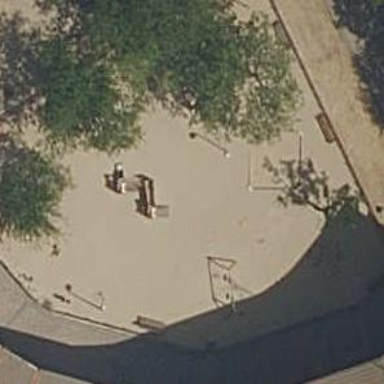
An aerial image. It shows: Playground area for leisure activities on the land.